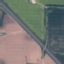
Land use / land cover: Highway